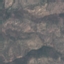
Land use / land cover: HerbaceousVegetation